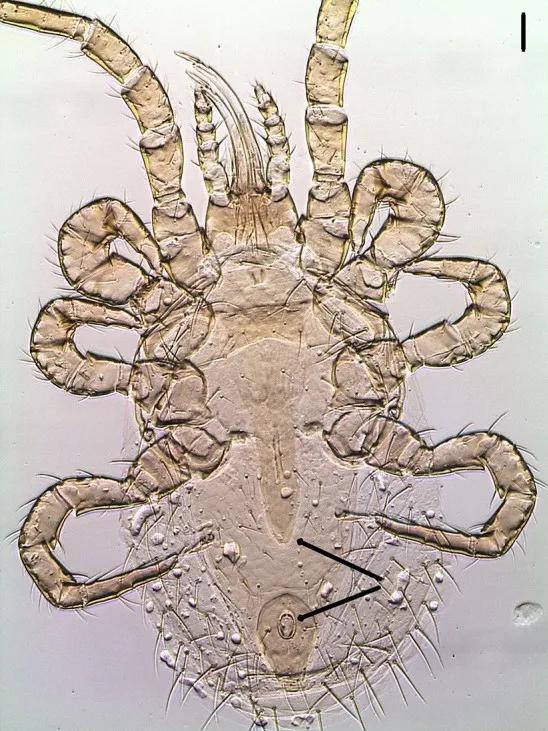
Ventral view of Ornithonyssus bursa adult female showing the posteriorly narrowed genitoventral shield (upper arrow) and the teardrop-shaped anal plate with anal opening at the anterior end (lower arrow). Scale bar: 50 mum.
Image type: radiology (ct)